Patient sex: M
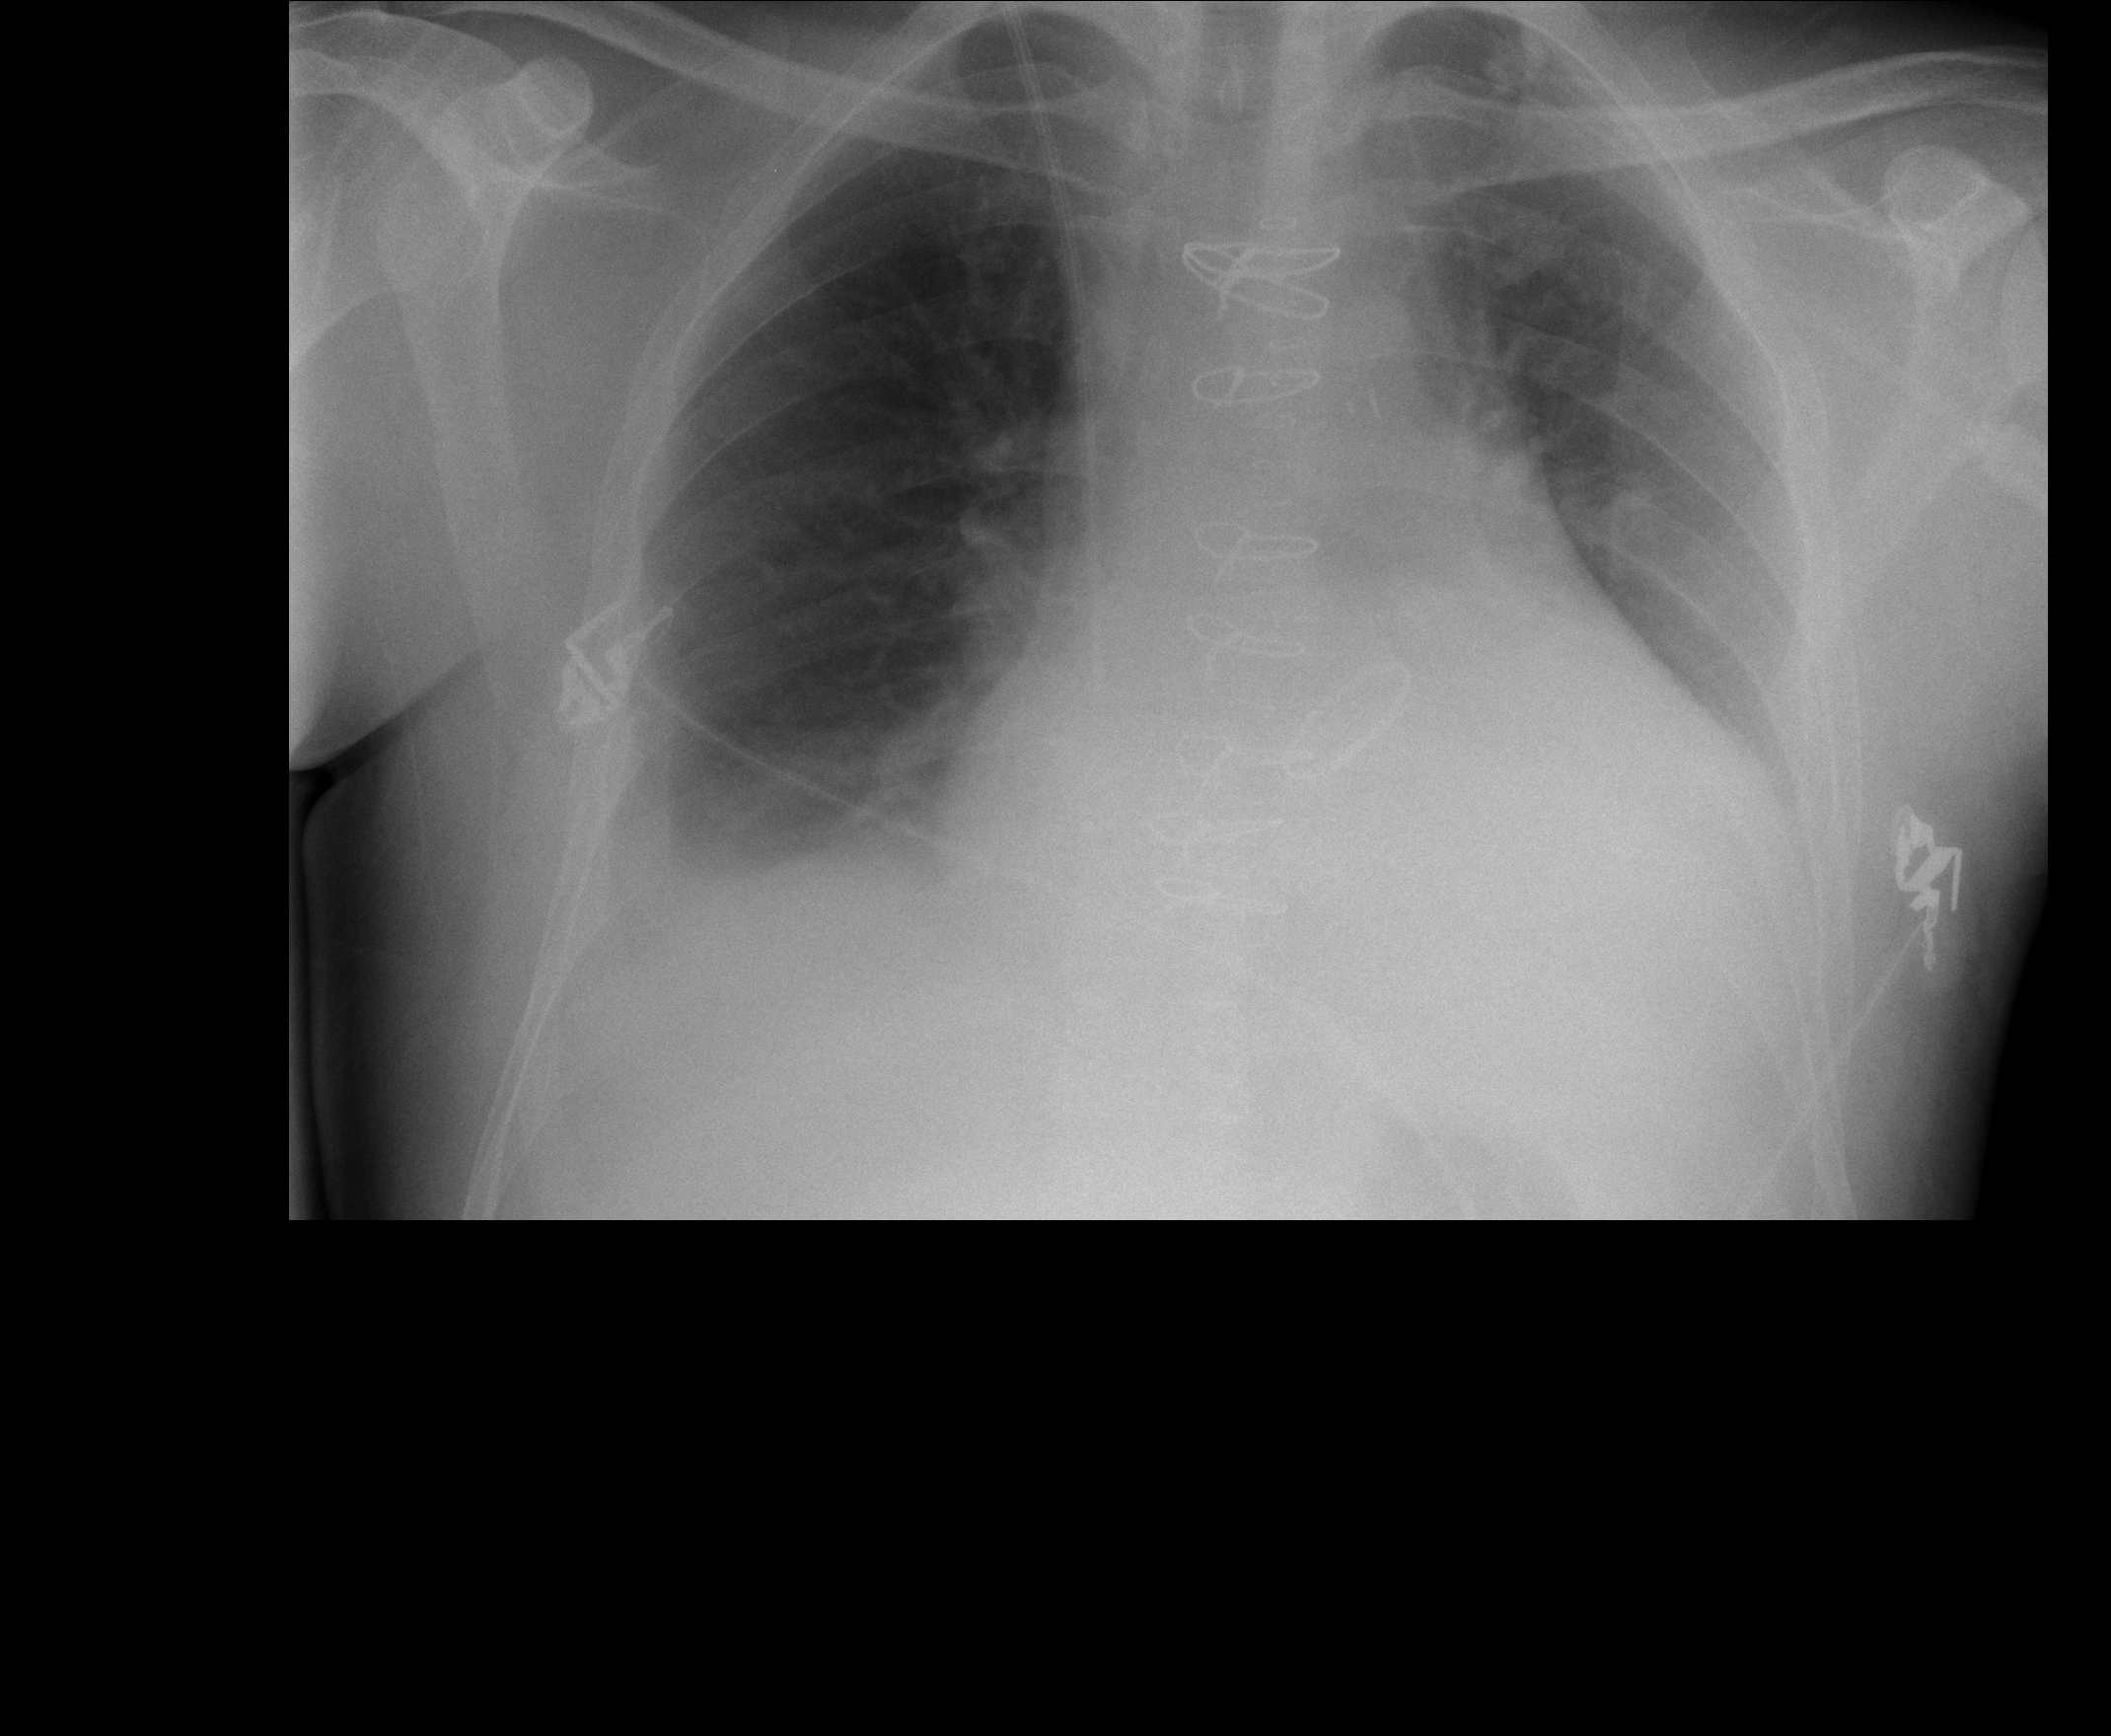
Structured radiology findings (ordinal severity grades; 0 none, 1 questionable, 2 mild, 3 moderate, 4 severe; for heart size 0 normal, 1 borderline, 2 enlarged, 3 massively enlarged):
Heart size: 2
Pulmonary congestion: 2
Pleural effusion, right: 2
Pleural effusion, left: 2
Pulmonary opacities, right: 0
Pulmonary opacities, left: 0
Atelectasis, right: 2
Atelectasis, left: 2